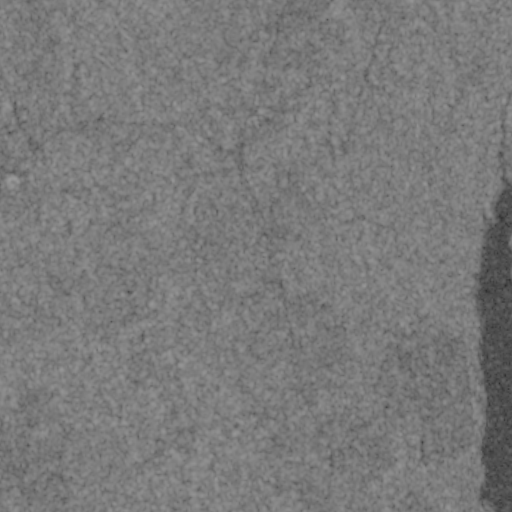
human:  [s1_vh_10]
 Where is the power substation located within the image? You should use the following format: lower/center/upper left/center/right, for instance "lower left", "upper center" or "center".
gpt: The power substation is located in the center left of the image.
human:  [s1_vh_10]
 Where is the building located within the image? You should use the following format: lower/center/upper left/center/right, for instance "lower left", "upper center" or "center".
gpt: The building is located in the center left of the image.
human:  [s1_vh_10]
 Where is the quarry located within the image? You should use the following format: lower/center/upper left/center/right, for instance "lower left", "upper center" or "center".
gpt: There is no quarry in the image.

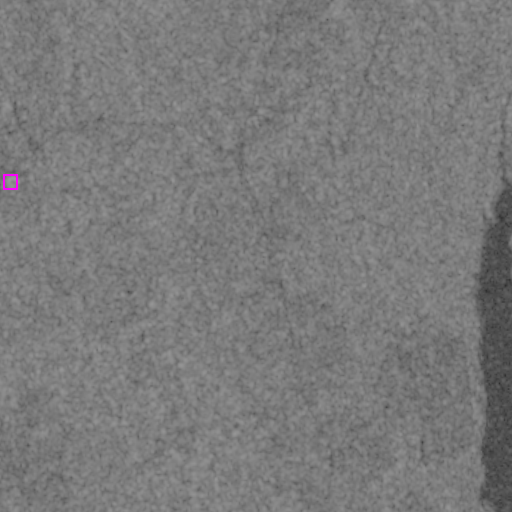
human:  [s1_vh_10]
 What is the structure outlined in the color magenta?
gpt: The structure outlined in magenta is a power substation.
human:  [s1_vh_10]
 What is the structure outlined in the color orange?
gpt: There is no orange outline.